RGB frame:
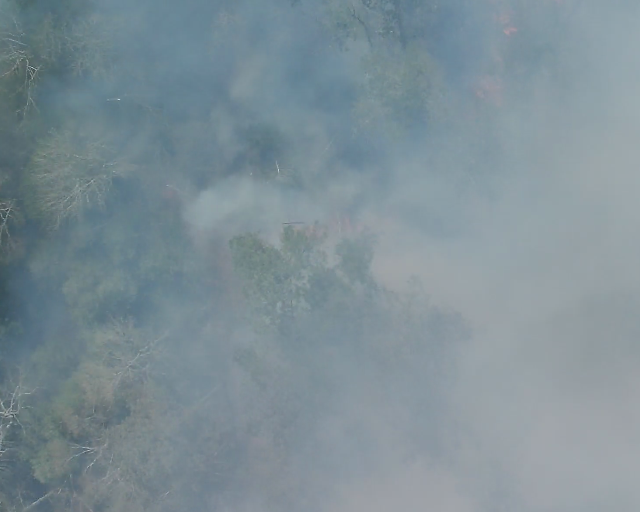
Thermal frame:
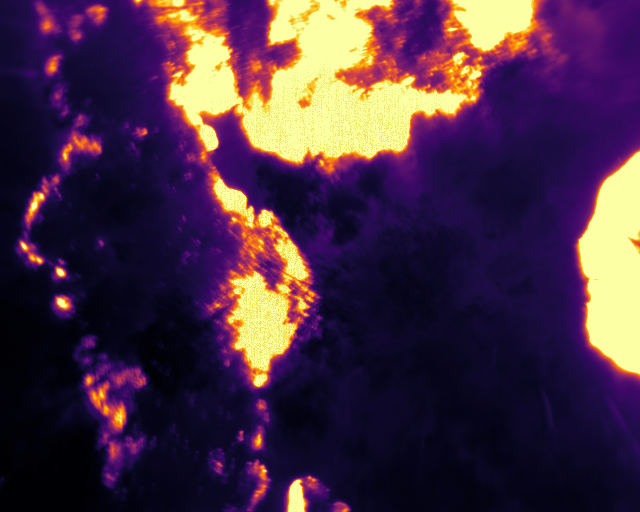
Captured: 2026-02-26 02:31:24
Pixels at or above 80 °C: 77454 (fraction of frame: 0.2364)